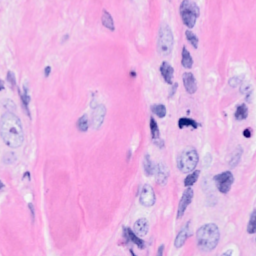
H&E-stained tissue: Breast